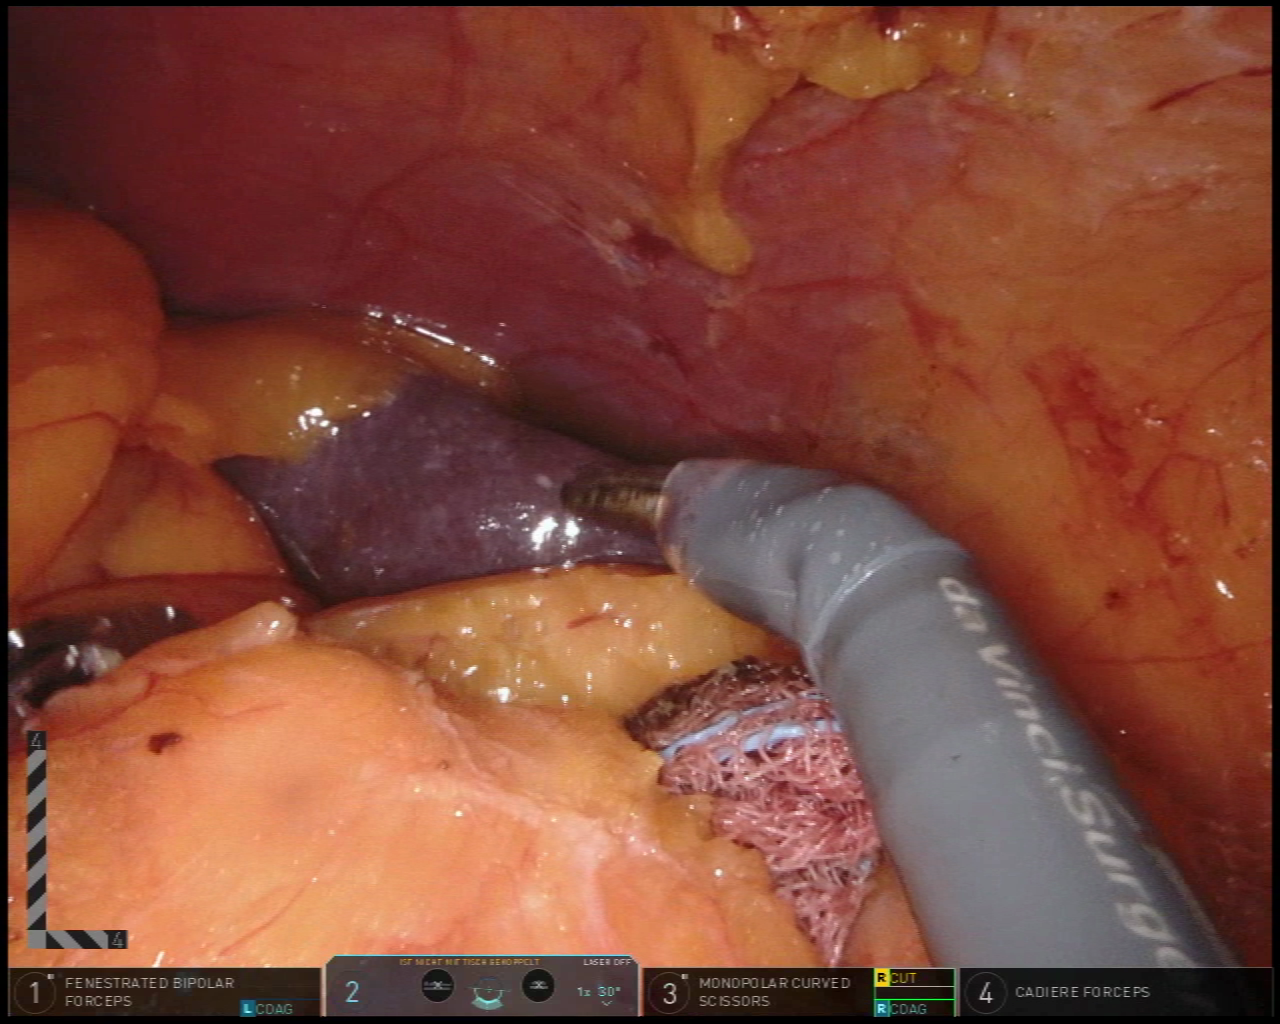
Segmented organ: spleen
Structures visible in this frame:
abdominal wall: yes
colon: no
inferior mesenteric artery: no
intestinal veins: no
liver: no
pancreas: no
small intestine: no
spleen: yes
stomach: no
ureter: no
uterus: no
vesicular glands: no